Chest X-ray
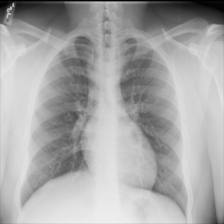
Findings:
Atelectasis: negative
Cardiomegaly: negative
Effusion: negative
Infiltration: negative
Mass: negative
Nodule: negative
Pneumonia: negative
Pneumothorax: negative
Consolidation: negative
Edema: negative
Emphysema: negative
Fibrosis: negative
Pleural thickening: negative
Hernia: negative